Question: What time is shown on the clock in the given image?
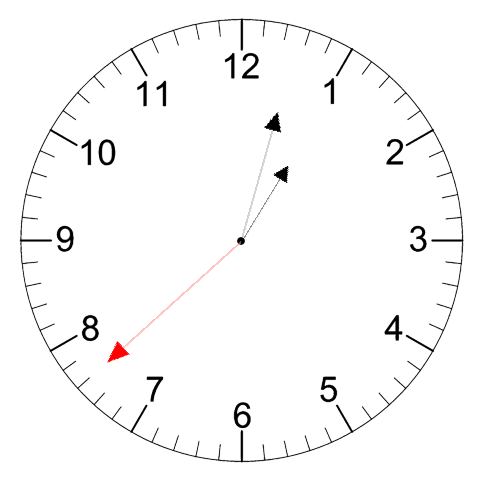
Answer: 01:02:38